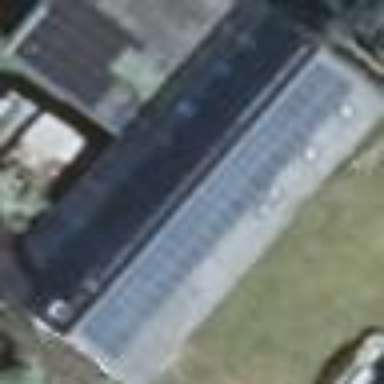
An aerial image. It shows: Building with gabled roof oriented along its length.